Question: '''
from pymongo import MongoClient
client = MongoClient ('localhost', 27017)
db_label = Label (frame3, text="Database
Name:",padx=5,pady=10).grid(row=1,column=1, sticky=E)
db_name = Entry (frame3, bd=5)
db_name.grid (row=1, column=2)
coll_label = Label (frame3, text="Collection Name:", padx=5, pady=10).grid
(row=2, column=1, sticky=E)
coll_name = Entry (frame3, bd=5)
coll_name.grid (row=2, column=2)
db = db_name.get()
collection = coll_name.get()
create_coll = Button (frame3, text="Create Mongo Collection", padx=5,
pady=10)
create_coll.grid (row=4, column=3)
db.collection.insertmany(b)
'''
How to form a connection URI by accepting the credentials from Tkinter UI?

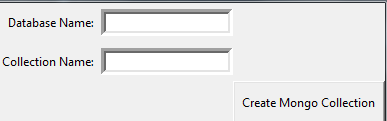
Answer: I don't have Mongo database to test it, but after checking <URL> I think you need something like this code.
You have to assign function to button and inside this function you get strings from 'Entry's which you have to use as keys in 'client["database-name"]["collection-name"]'
after checking tutorial again I see there should be 'insert_many' instead of 'insertmany' but I don't have MongoDB to check if it resolves all problems.
'''
import tkinter as tk
from pymongo import MongoClient
# --- functions ---
def create():
db = db_name.get()
collection = coll_name.get()
client[db][collection].insert_many("new data")
# --- main ---
root = tk.Tk()
client = MongoClient('localhost', 27017)
l = tk.Label(root, text="Database Name:")
l.grid(row=1,column=1)
l = tk.Label(root, text="Collection Name:")
l.grid(row=2, column=1)
db_name = tk.Entry(root)
db_name.grid(row=1, column=2)
coll_name = tk.Entry(root)
coll_name.grid(row=2, column=2)
b = tk.Button(root, text="Create Mongo Collection", command=create)
b.grid(row=4, column=3)
root.mainloop()
'''